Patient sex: M
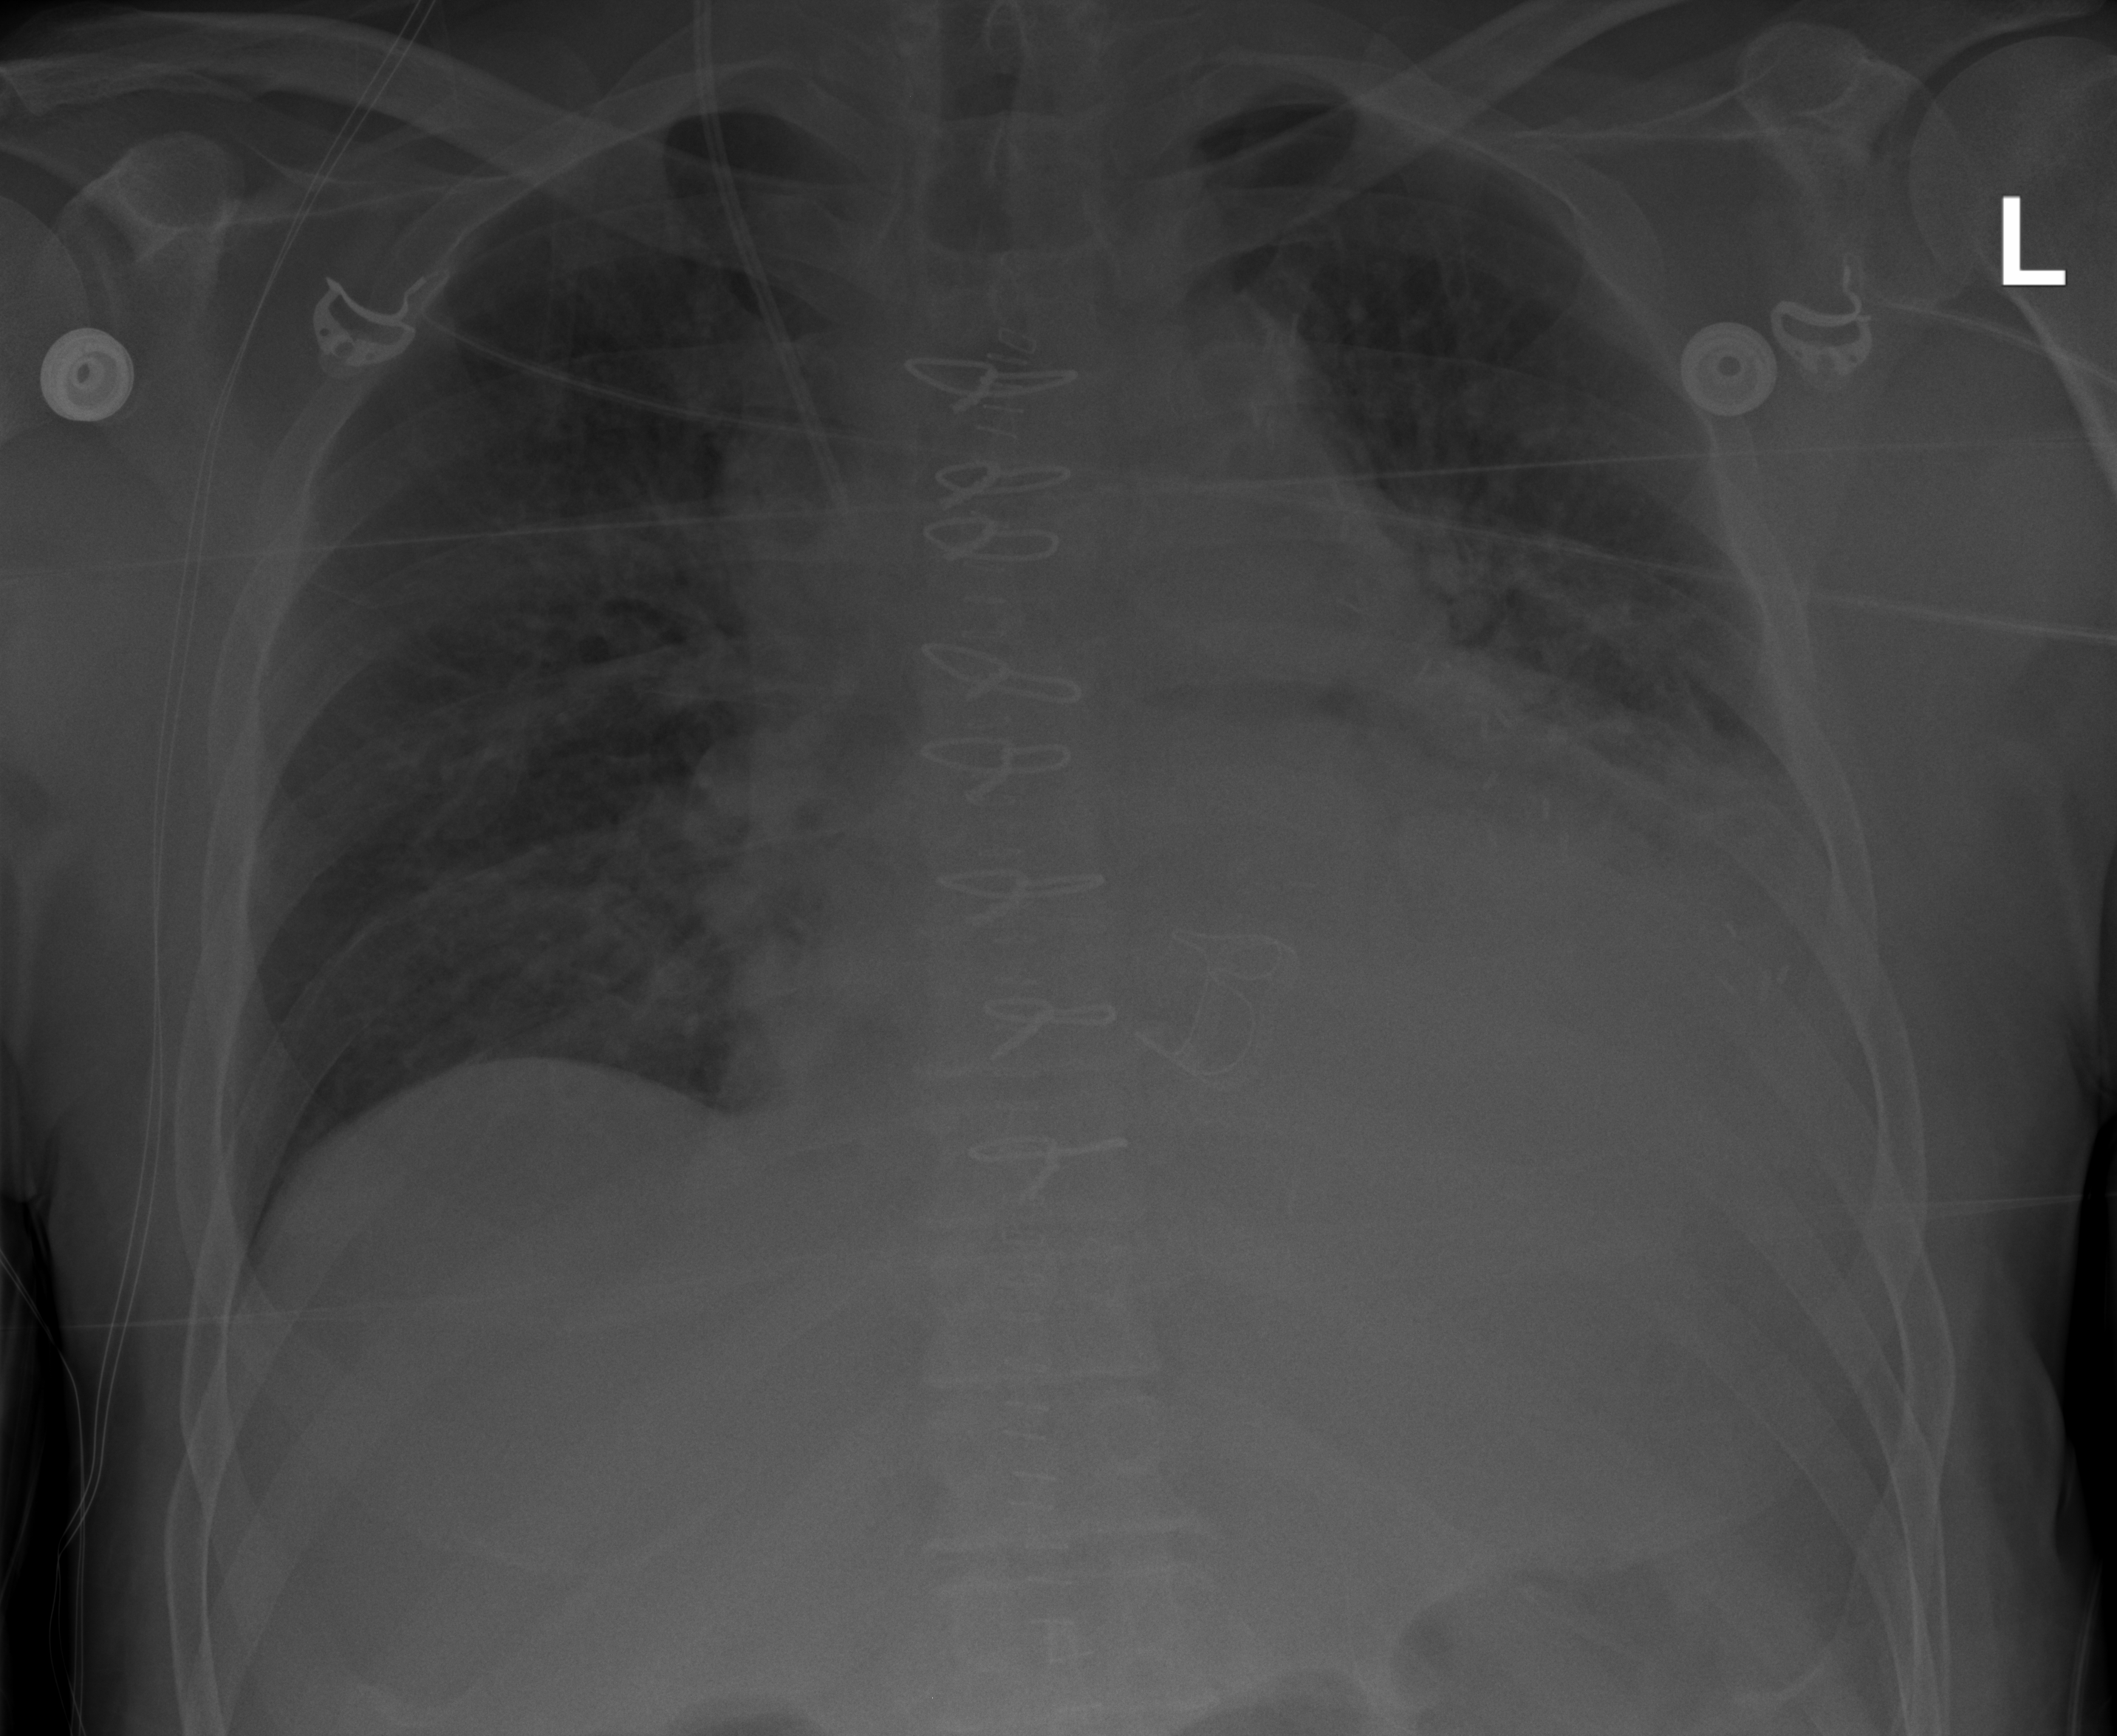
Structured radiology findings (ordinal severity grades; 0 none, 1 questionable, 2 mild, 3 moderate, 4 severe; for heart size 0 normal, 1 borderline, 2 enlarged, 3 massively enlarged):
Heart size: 2
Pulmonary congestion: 2
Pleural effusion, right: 0
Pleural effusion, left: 3
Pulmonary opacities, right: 0
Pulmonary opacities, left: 2
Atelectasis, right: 2
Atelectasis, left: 2